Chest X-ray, AP view. Patient: 52 years old, sex M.
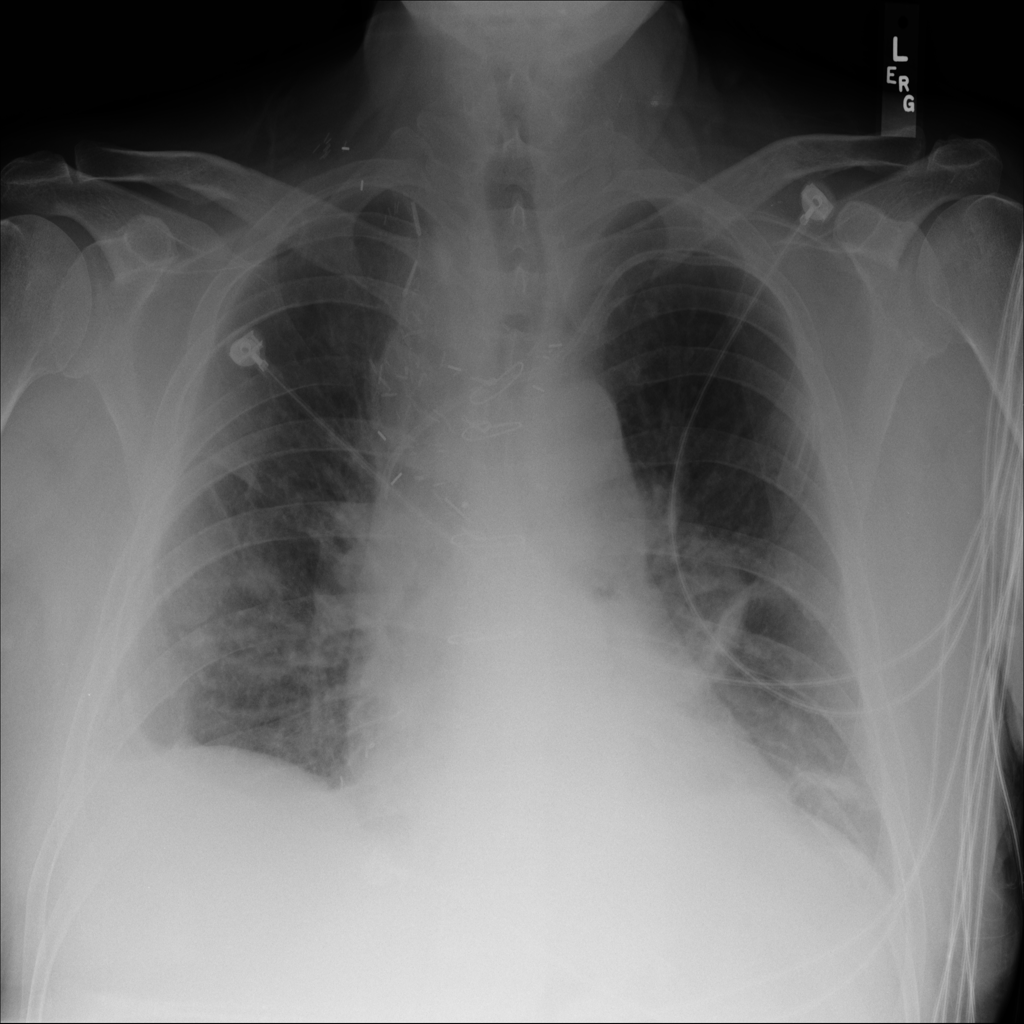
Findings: Atelectasis, Fibrosis